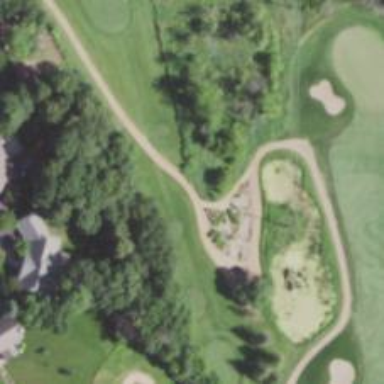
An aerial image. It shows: Path used for both walking and golf.